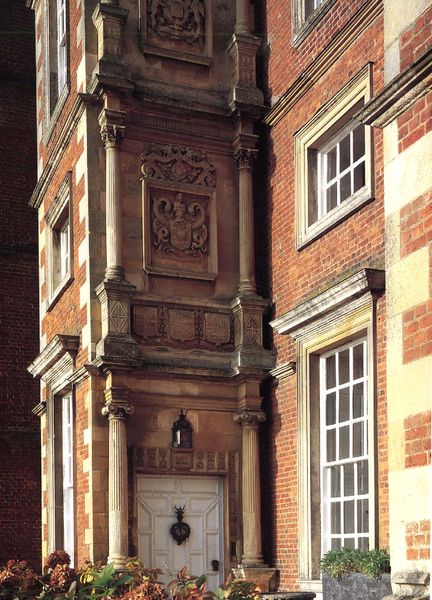
Titel: Burton Agnes
Künstler: Robert Smithson
Standort: (GB Yorkshire) (EU - GB - Yorkshire)
Schlagwörter: schatten, ausschnitt, blumen, fenster, lampe, laterne, licht, säule, säulen, tür, gebäude, haus, alt, architektur, sockel, stein, steine, kirche, balkon, relief, ruhig, ecke, fassade, ziegel, backstein, türe, detail, fugen, medaillon, kapitell, wappen, raute, sims, klinker, sandstein, viktorianisch, etagen, hortensien, fesnter, backsteine, medaillons, türklopfer, saülen, verklinkert, deatil